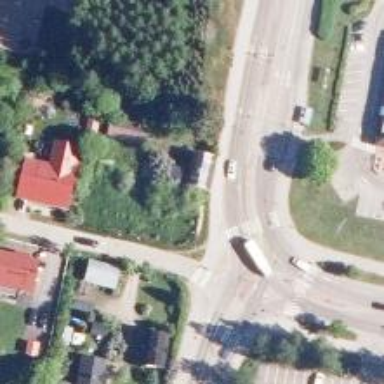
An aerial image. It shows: Crossing on cycleway.